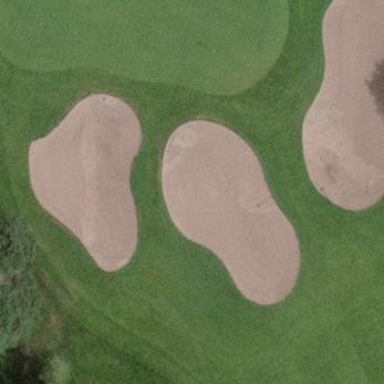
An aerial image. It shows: Golf bunker.